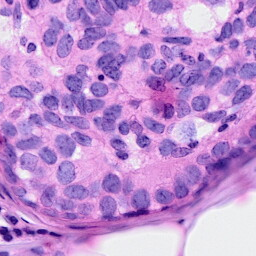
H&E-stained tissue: Breast